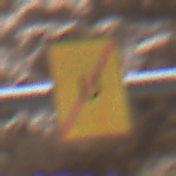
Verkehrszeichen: EndeUmleitung
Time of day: Midday
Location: Outdoor (Urban)
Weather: PartlyCloudy
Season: NotSpecified
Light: Natural